【题型】填空题　【知识点】立体几何　【难度】easy
\pagestyle{empty}
\noindent
\textbf{变式1}如图，矩形 \(ABCD\) 中，\(E\) 为 \(AD\) 的中点，\(AB = 1\)，\(BC = 2\)，连接 \(EB\)，\(EC\)，若 \(\triangle BEC\) 绕直线 \(AD\) 旋转一周，则所形成的几何体的表面积为\underline{\quad\quad}.

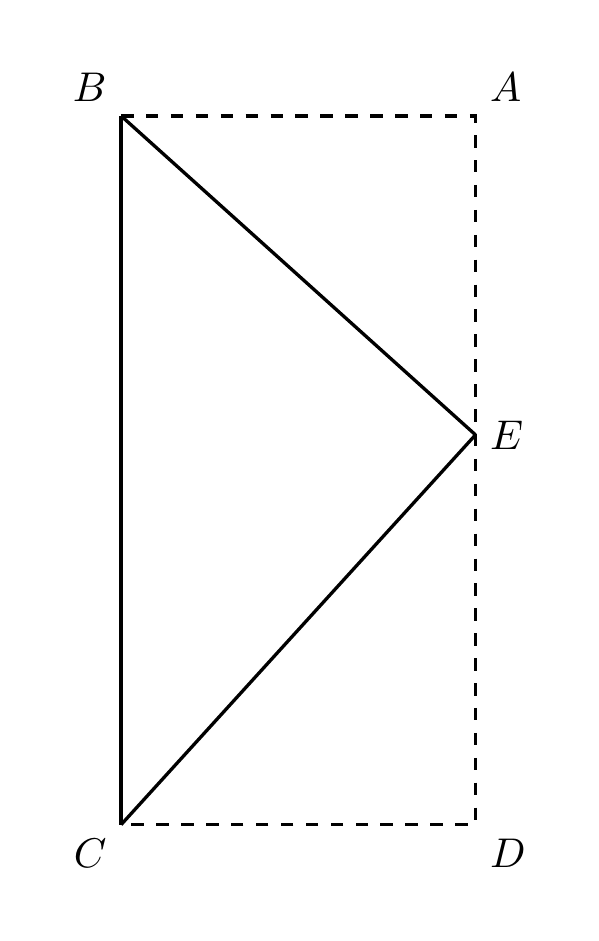
【解答】
\pagestyle{empty}
\noindent
【分析】\(\triangle BEC\) 绕直线 \(AD\) 旋转一周，形成的几何体是一个圆柱挖去两个圆锥形成的组合体，其表面积有三者的侧面积组成，代入圆柱和圆锥侧面积公式，可得答案.

【解答】解：\(\because\) 矩形 \(ABCD\) 中，\(E\) 为 \(AD\) 的中点，\(AB = 1\)，\(BC = 2\)，连接 \(EB\)，\(EC\)，

\(\therefore EB = EC = \sqrt{2},\)

\(\triangle BEC\) 绕直线 \(AD\) 旋转一周，形成的几何体是一个圆柱挖去两个圆锥形成的组合体，

圆柱的底面半径 \(r = 1\)，母线长 \(l = 2\)，故侧面积为：\(2\pi rl = 4\pi\)，

圆锥的底面半径 \(r = 1\)，母线长 \(l = \sqrt{2}\)，故侧面积为：\(\pi rl = \sqrt{2}\pi\)，

组合体的表面积由三者的侧面积组成，

故组合体的表面积 \(S = 4\pi + 2\sqrt{2}\pi = (4 + 2\sqrt{2})\pi\)，

故答案为：\((4 + 2\sqrt{2})\pi\)